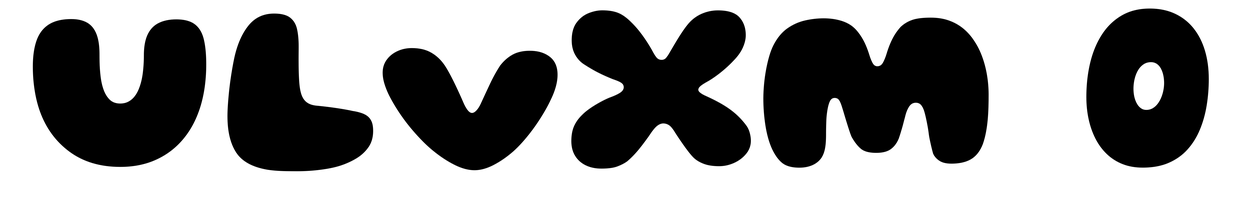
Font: Gluten_ExtraBold